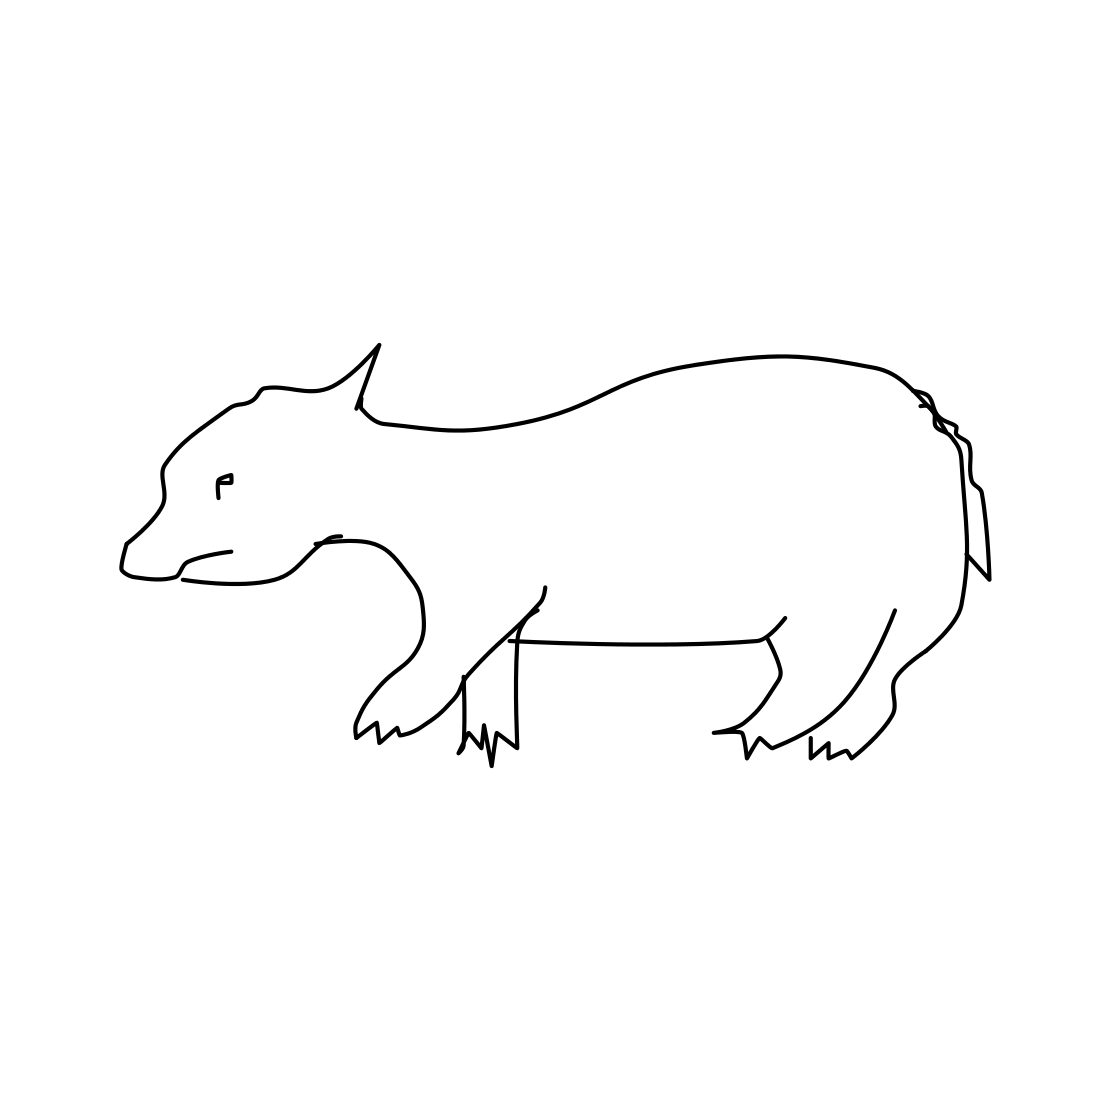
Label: bear (animal)